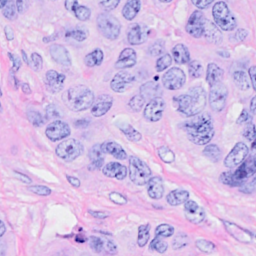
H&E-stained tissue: Breast